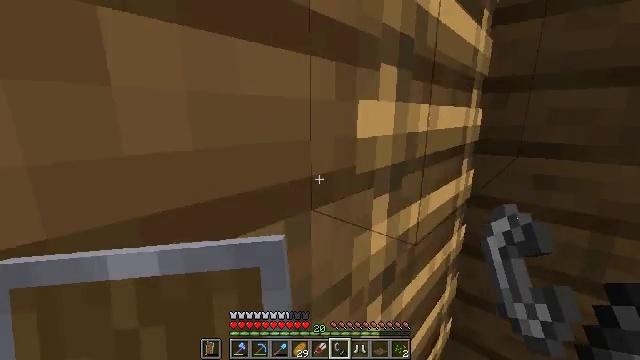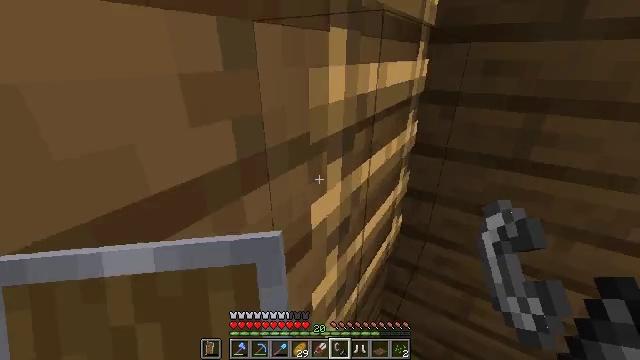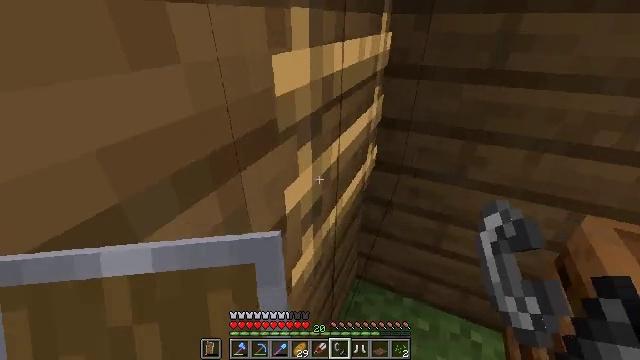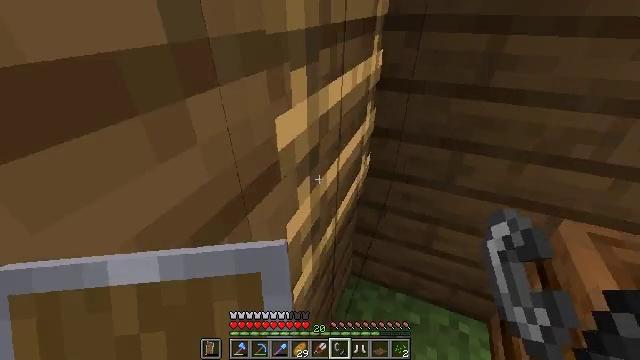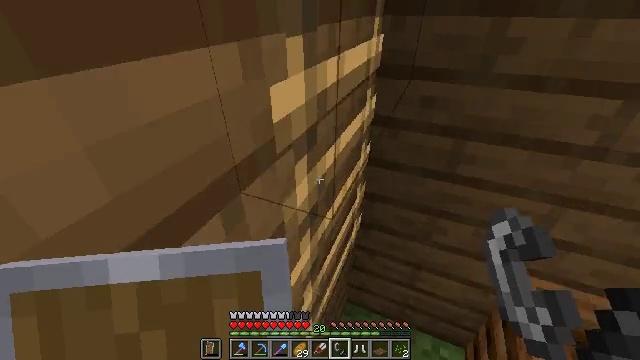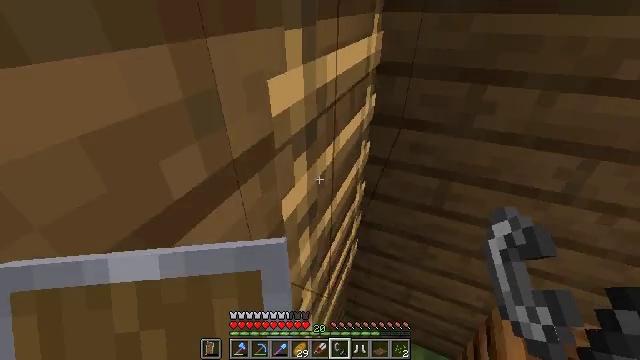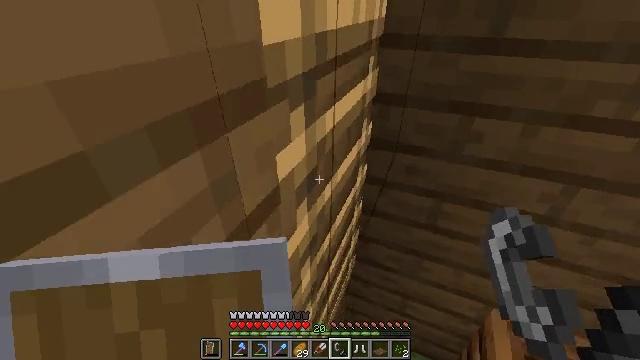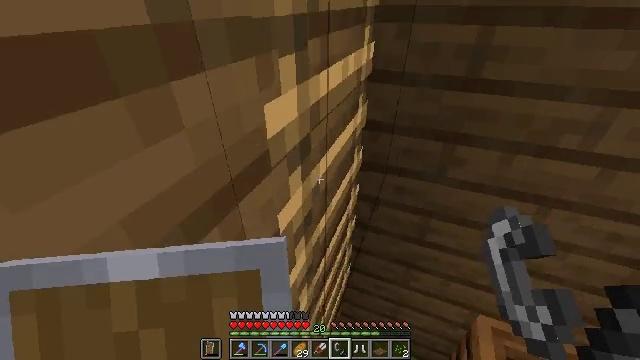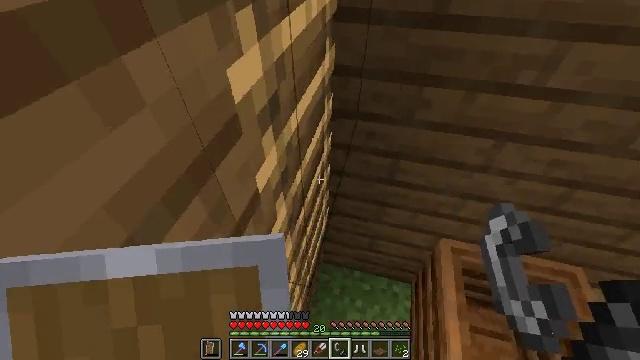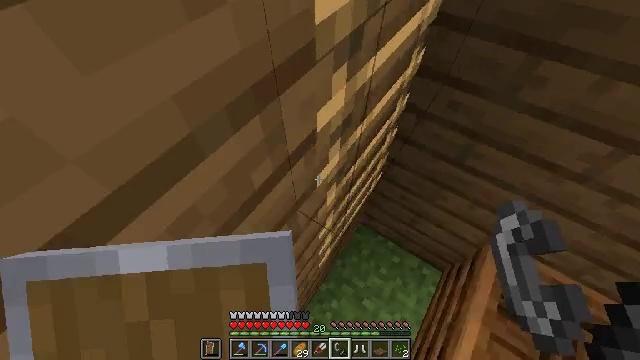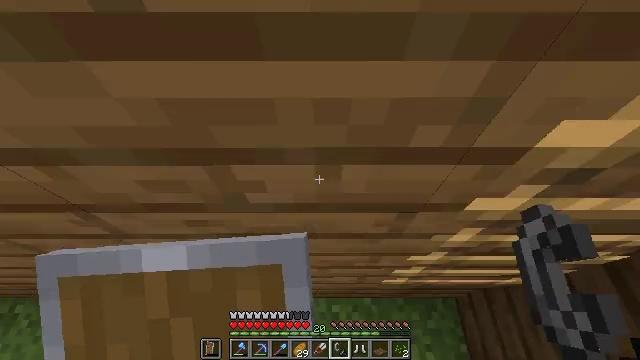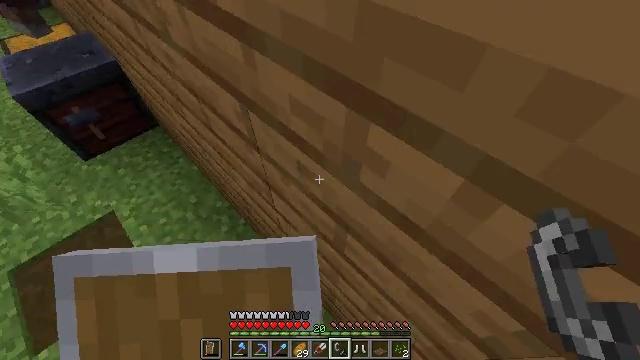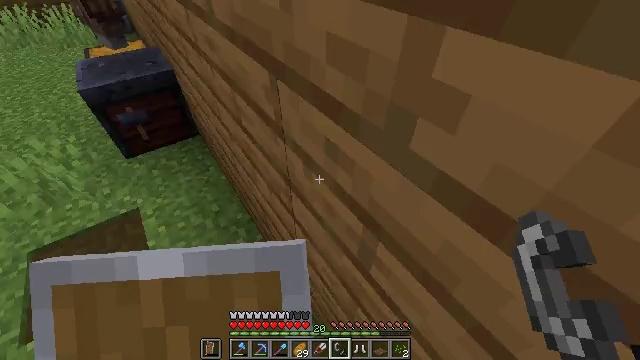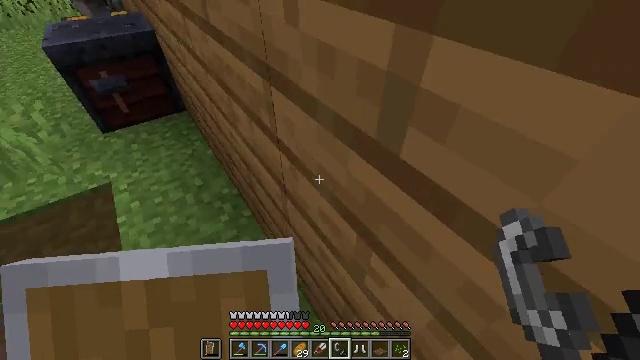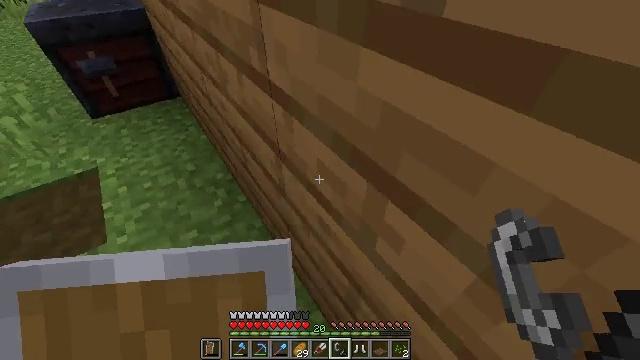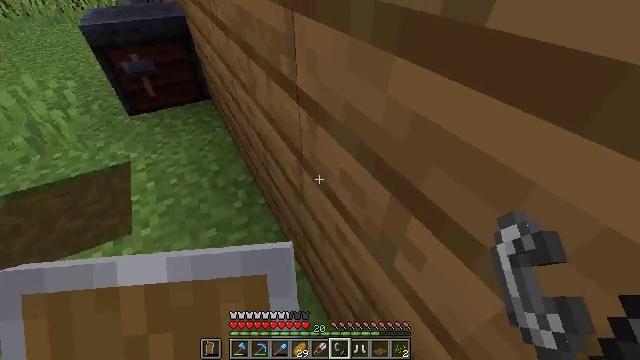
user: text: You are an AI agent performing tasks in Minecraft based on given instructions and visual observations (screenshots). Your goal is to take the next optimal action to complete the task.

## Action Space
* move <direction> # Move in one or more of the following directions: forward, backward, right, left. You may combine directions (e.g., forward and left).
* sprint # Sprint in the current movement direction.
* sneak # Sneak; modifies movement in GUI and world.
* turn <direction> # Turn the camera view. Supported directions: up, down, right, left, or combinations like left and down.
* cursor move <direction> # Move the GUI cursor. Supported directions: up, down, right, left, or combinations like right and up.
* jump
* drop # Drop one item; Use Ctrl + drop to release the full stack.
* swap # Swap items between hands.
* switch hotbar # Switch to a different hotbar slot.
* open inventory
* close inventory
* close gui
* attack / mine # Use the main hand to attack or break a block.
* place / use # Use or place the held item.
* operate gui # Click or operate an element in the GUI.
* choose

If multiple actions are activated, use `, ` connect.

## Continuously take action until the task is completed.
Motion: motion action
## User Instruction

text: Drop a pair of iron boots.
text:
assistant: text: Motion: move forward, sprint, turn right and down, jump
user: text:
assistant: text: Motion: move forward, sprint, turn right and down, jump
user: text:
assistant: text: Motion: move forward, sprint, turn right and down, jump
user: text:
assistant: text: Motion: move forward, sprint, jump
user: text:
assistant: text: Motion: move forward, sprint, jump
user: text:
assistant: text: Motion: move forward
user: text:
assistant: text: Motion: move forward, turn right
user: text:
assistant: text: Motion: turn right and down
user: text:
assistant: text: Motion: move right, turn left and down
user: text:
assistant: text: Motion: move right, turn left and down
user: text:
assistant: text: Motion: move right, turn left and up
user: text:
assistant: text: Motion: move right, turn left and up
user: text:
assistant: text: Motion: move right
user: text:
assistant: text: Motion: move back and move right
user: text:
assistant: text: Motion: move back and move right, turn left and up
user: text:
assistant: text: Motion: move back, turn left and down
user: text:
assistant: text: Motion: move back, turn left and down
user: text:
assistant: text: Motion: move back, turn left and down
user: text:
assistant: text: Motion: move back, turn left
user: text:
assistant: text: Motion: move back
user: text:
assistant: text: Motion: move back, turn up
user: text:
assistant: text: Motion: turn up
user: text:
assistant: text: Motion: turn right and up
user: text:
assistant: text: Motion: move right, turn right
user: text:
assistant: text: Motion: move right, turn right and up
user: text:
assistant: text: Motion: move forward and move right, turn right and up
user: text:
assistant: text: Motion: move forward and move right, sprint, turn right and up, jump
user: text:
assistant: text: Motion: move forward and move right, sprint, jump
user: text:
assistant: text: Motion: move forward and move right, sprint, turn up, jump
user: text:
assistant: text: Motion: move forward and move right, sprint, jump